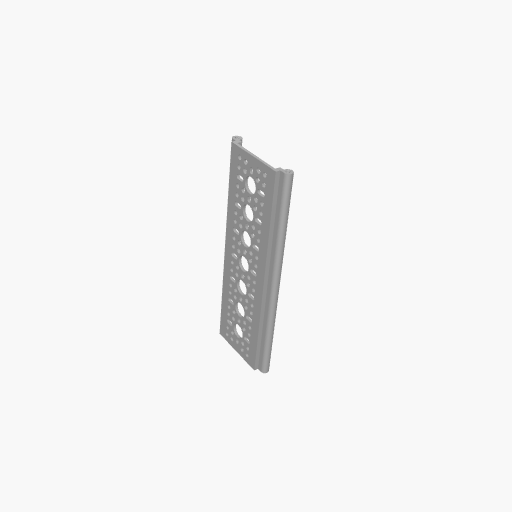
Part: RailChannel7H